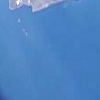
Label: water